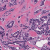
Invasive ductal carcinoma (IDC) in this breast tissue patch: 1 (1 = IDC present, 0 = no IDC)